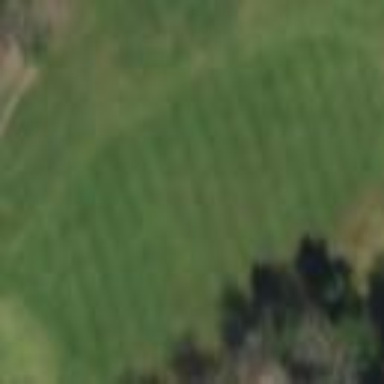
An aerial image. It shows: Golf fairway surrounded by grass.